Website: walmart
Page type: gifting
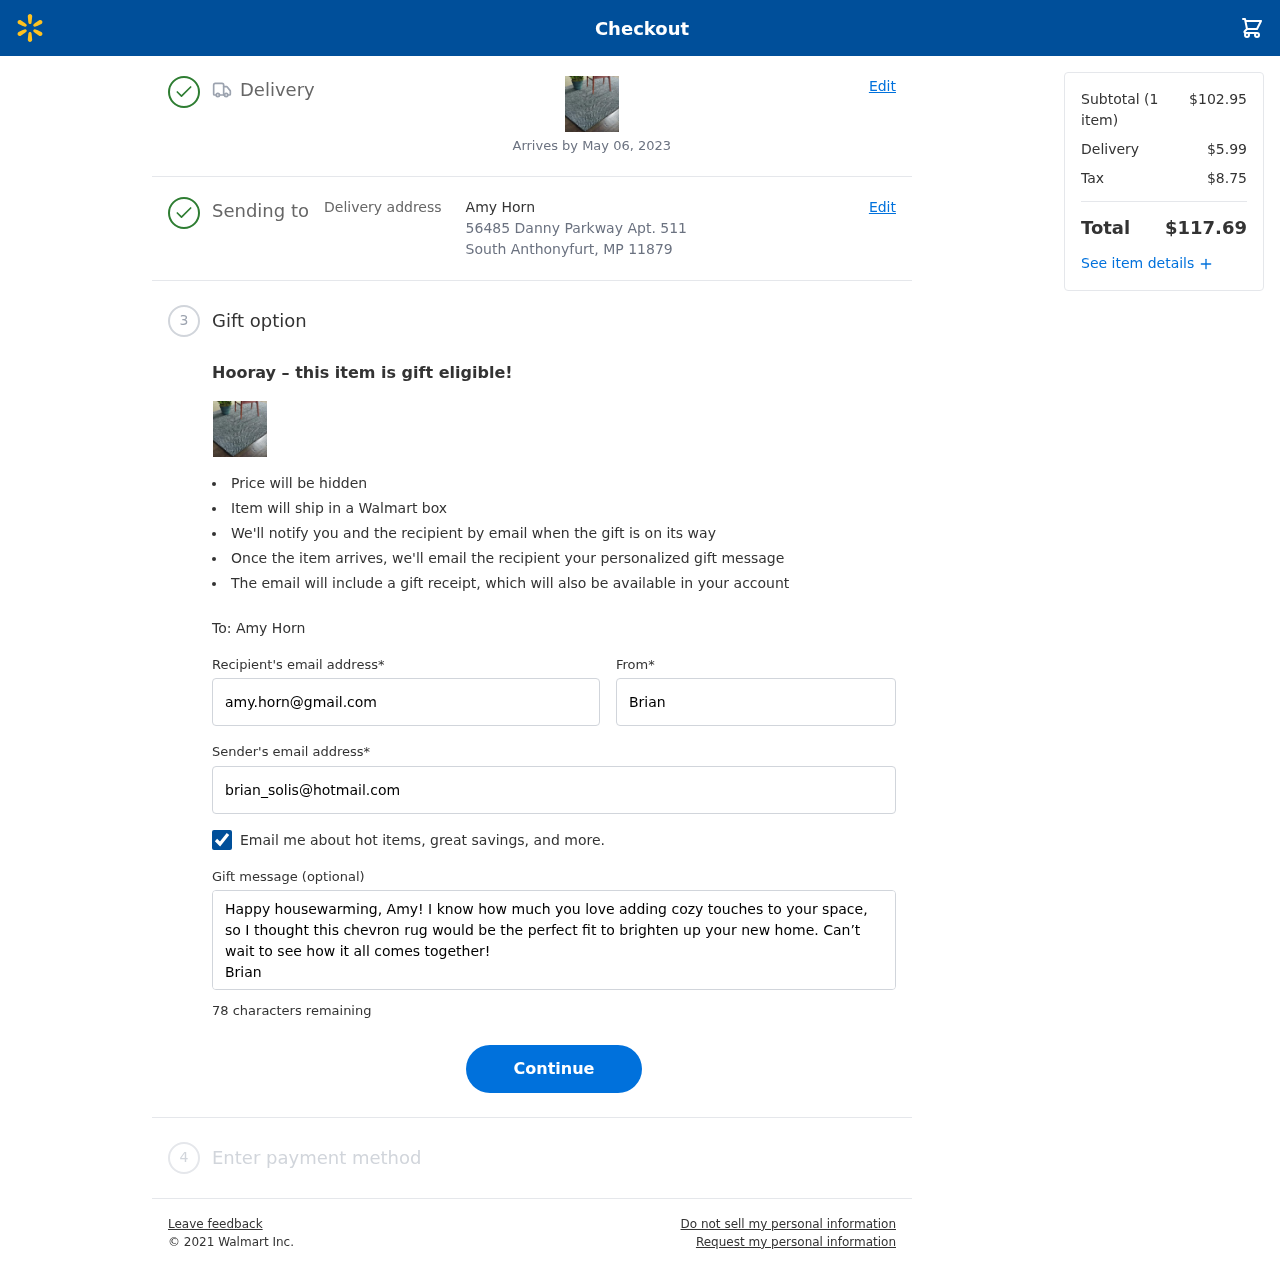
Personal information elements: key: PII_CITY_STATE_ZIP
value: South Anthonyfurt, MP 11879
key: PII_EMAIL
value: brian_solis@hotmail.com
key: PII_FIRSTNAME
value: Brian
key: PII_GIFT_EMAIL
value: amy.horn@gmail.com
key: PII_GIFT_FULLNAME
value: Amy Horn
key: PII_GIFT_MESSAGE
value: Happy housewarming, Amy! I know how much you love adding cozy touches to your space, so I thought this chevron rug would be the perfect fit to brighten up your new home. Can’t wait to see how it all comes together!
Brian
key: PII_STREET
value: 56485 Danny Parkway Apt. 511
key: PII_GIFT_FIRSTNAME
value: Amy
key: PII_GIFT_LASTNAME
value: Horn
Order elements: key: ORDER_DELIVERY_DATE
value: Arrives by May 06, 2023
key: ORDER_NUM_ITEMS
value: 1
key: ORDER_SUBTOTAL
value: $102.95
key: ORDER_SHIPPING_COST
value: $5.99
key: ORDER_TAX
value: $8.75
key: ORDER_TOTAL
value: $117.69